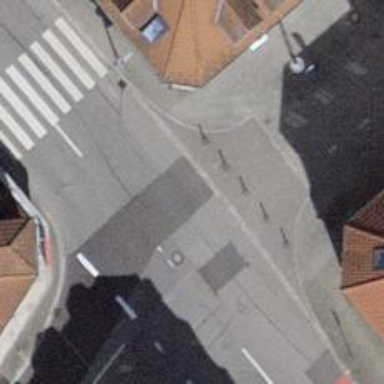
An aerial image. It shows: Bollard barrier.